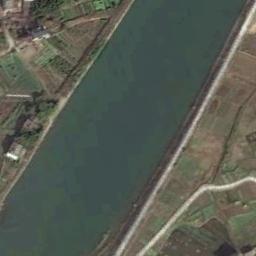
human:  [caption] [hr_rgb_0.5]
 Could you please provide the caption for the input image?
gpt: A broad, Turquoise river with green and tan fields on both sides .

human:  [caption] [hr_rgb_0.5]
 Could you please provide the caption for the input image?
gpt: The river goes through farmland and trees .

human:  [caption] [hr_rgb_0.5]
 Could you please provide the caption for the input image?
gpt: The river is surrounded by trees .

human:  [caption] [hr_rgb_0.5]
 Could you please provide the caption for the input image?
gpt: The dark green river goes through the farmland .

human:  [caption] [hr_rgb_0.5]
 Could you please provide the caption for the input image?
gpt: There are some farmlands near the green river .